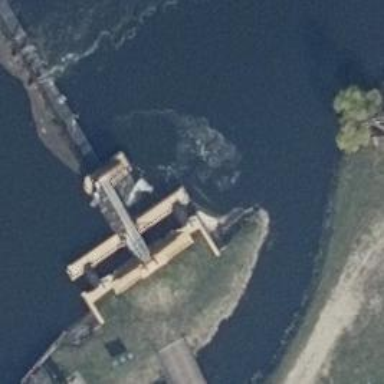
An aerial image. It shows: Scenic river with lock obstacle.